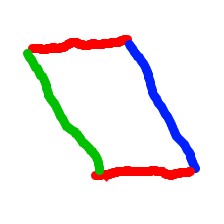
Shape: parallelogram